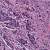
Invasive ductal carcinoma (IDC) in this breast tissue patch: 1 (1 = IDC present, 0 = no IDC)